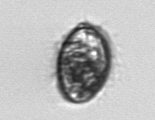
Label: Pleuronema